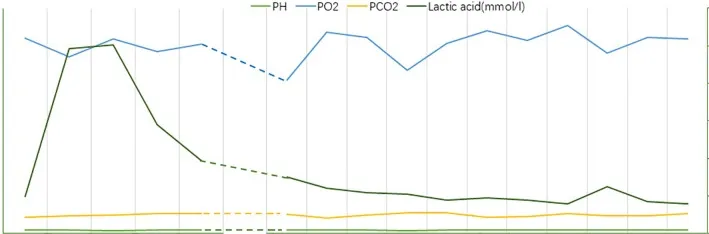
(B) Laboratory tests indicators during chest compression (Case 2). The value of lactic acid corresponds to the secondary axis.
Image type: pathology (immunostaining)